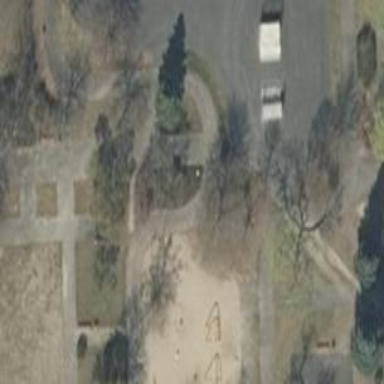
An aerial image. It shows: Playground area for leisure land.